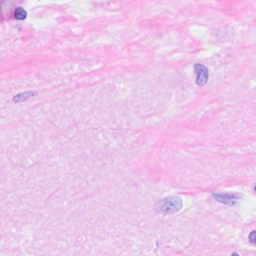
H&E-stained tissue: Breast